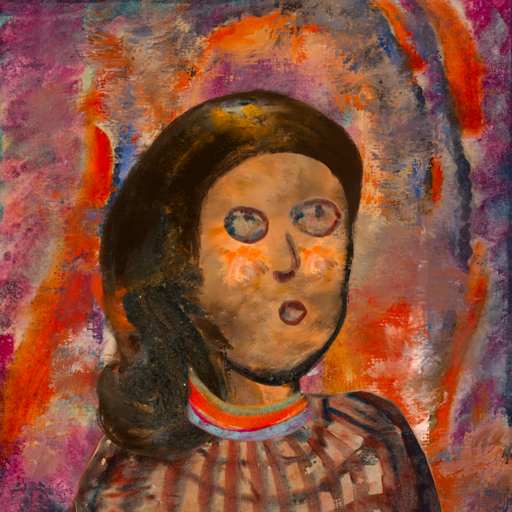
Background: Experience, Head And Neck Side: Gypsy_Queen, Face Side: Orphan, Bust: Orphan, Hair Side: Gypsy_Queen, Head Accessory: Blank, Second Necklace: Blank, Necklace: Sisters, Baby: Blank